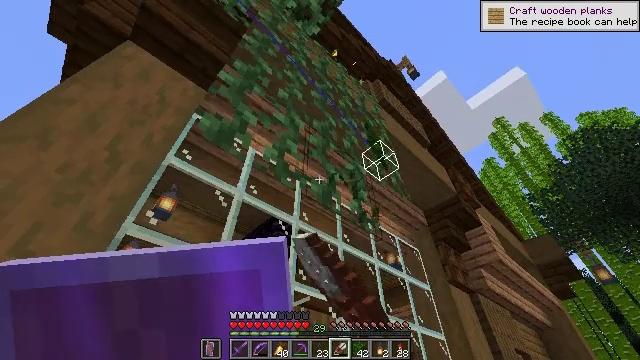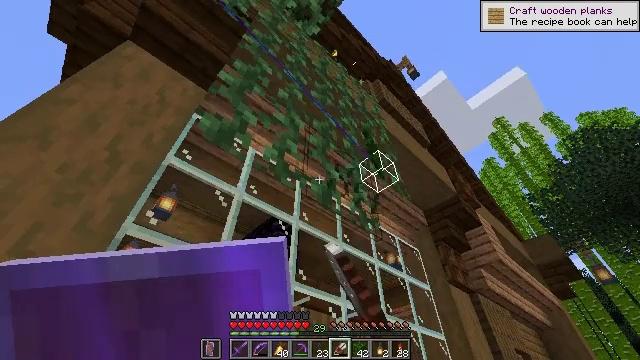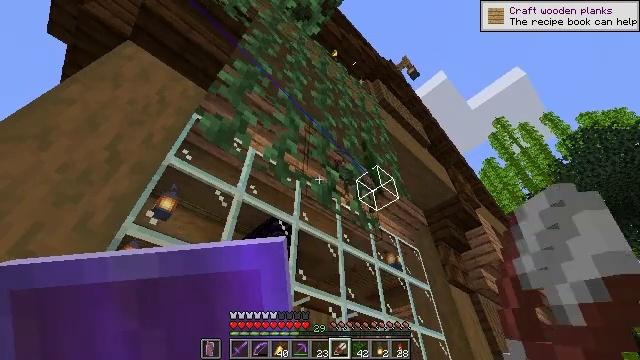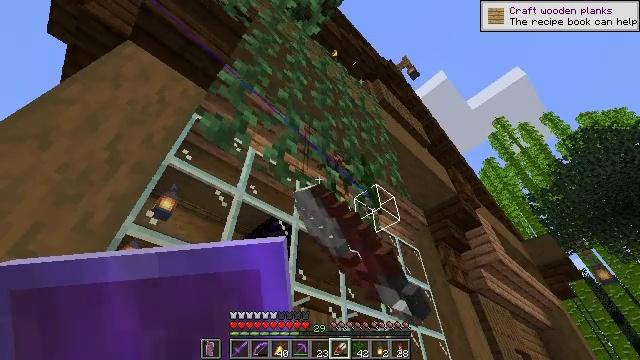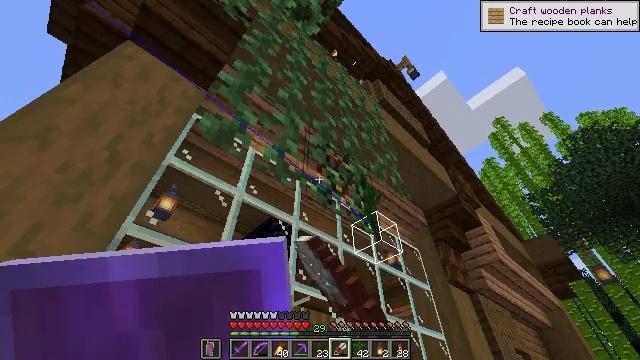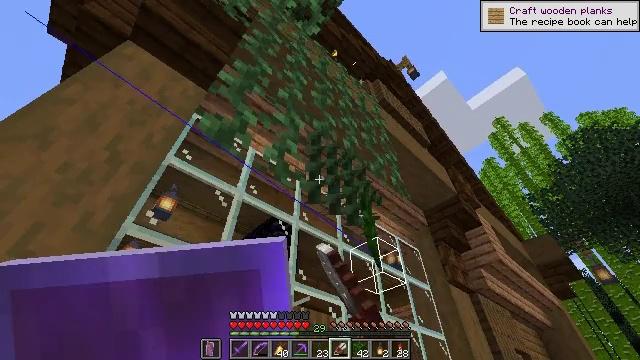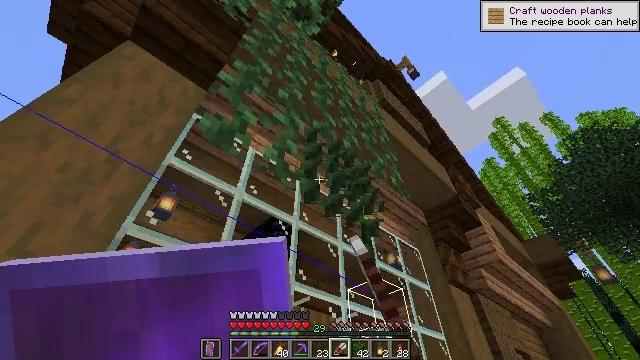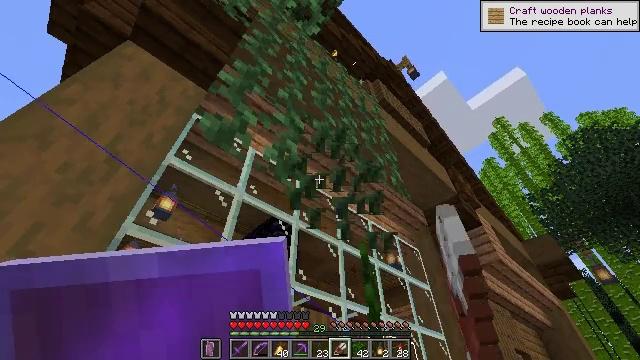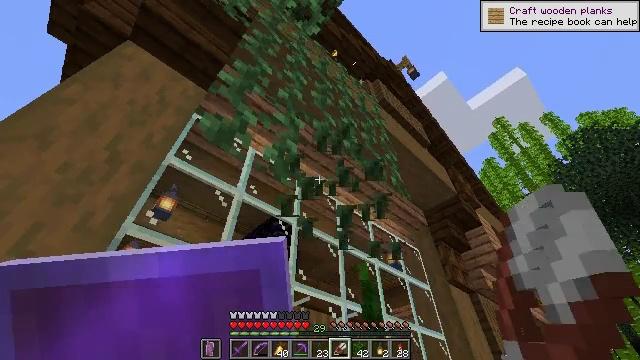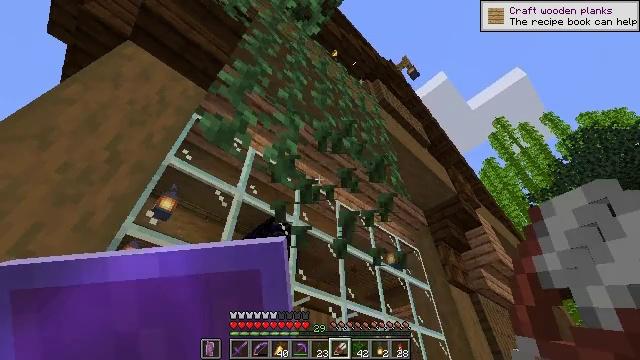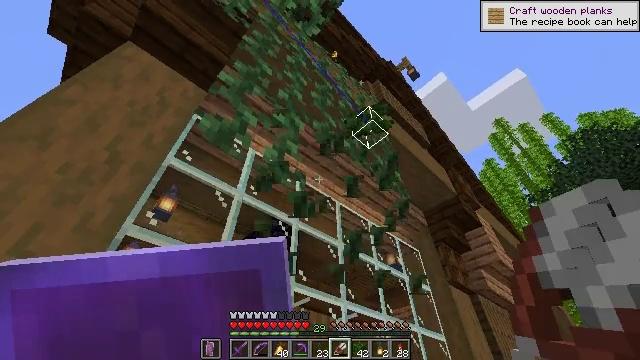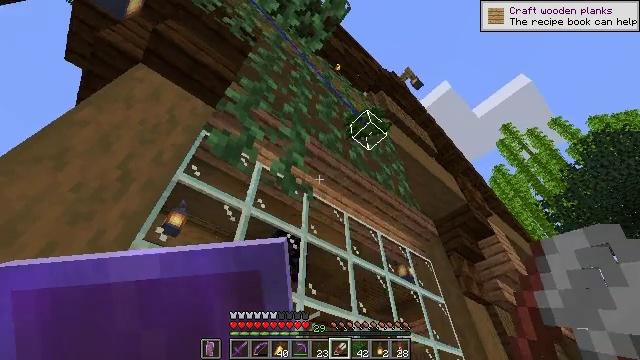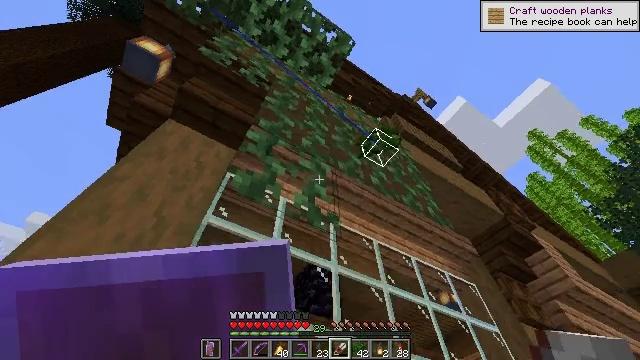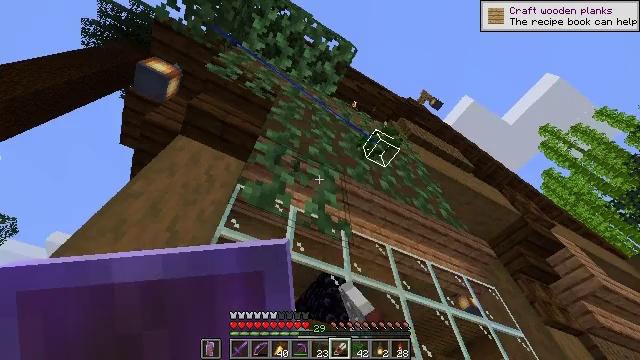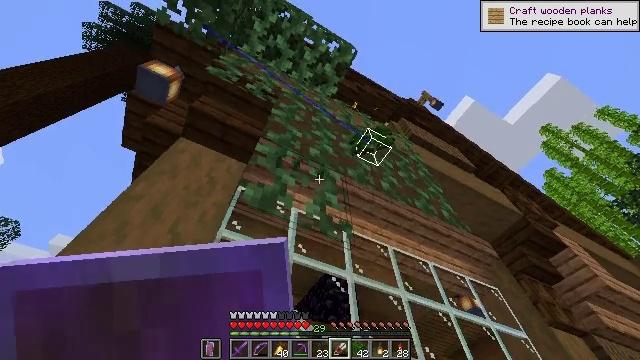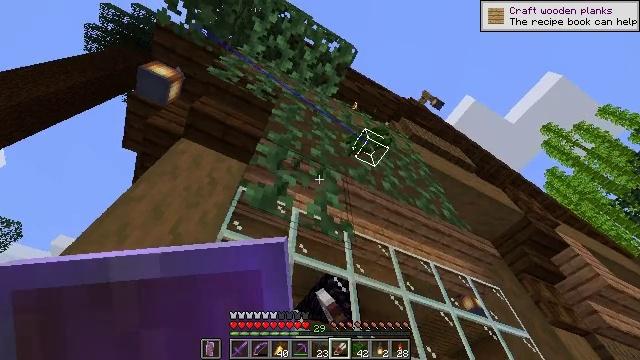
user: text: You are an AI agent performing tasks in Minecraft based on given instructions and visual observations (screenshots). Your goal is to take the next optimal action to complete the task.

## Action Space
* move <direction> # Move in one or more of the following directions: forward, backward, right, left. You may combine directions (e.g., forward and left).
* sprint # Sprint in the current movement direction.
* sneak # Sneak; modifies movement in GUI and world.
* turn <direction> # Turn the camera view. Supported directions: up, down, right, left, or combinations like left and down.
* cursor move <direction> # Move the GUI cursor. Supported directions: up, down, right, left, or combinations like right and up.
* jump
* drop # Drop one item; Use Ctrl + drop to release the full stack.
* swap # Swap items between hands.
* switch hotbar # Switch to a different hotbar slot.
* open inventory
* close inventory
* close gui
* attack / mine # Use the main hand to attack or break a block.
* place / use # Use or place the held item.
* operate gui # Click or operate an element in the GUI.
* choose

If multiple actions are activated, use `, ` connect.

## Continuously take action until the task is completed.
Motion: motion action
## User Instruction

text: Retrieve vines from walls or cliffs.
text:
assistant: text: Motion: attack / mine
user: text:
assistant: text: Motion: attack / mine
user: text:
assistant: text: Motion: attack / mine
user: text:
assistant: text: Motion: attack / mine
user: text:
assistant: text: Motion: attack / mine
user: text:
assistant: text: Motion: attack / mine
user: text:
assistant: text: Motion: attack / mine
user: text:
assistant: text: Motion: attack / mine
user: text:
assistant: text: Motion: attack / mine
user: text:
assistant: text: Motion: attack / mine
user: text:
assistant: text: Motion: turn left and up, attack / mine
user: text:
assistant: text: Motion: turn left and up, attack / mine
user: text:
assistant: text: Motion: turn left and up, attack / mine
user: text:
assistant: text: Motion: attack / mine
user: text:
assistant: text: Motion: attack / mine
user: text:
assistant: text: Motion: attack / mine
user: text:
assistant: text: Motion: attack / mine
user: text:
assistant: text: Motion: attack / mine
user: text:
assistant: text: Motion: attack / mine
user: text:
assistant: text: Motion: attack / mine
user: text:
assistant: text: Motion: attack / mine
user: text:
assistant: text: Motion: attack / mine
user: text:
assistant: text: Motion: attack / mine
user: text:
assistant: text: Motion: attack / mine
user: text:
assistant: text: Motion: attack / mine
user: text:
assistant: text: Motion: attack / mine
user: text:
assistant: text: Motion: turn up, attack / mine
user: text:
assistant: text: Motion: attack / mine
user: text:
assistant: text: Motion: attack / mine
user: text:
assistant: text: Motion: attack / mine